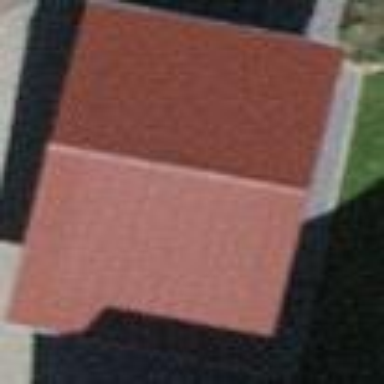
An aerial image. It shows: Building.